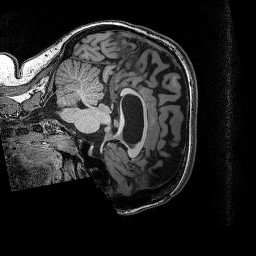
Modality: T1w
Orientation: sagittal
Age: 26
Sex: female
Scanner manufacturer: siemens
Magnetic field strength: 3 T
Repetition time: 2.53 s
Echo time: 0.0035 s